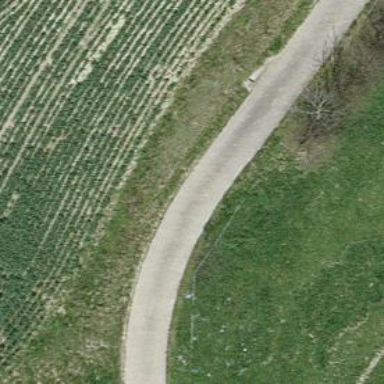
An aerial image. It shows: Service road with concrete surface. The tracktype is grade1.